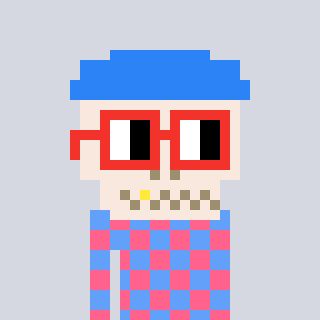
a pixel art character with square red glasses, a skeleton-hat-shaped head and a blue-colored body on a cool background